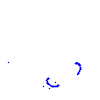
Particle: proton